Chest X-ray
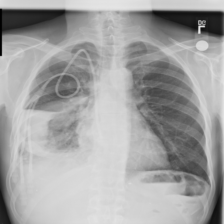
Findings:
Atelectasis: negative
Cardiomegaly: negative
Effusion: positive
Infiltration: negative
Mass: negative
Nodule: negative
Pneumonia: negative
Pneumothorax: negative
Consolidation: negative
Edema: negative
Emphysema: negative
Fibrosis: negative
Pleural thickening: negative
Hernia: negative